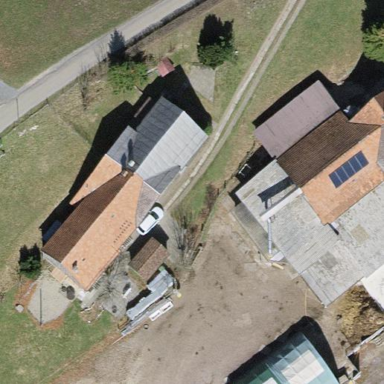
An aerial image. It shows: Farmyard area.